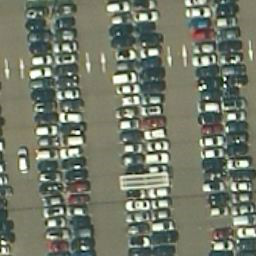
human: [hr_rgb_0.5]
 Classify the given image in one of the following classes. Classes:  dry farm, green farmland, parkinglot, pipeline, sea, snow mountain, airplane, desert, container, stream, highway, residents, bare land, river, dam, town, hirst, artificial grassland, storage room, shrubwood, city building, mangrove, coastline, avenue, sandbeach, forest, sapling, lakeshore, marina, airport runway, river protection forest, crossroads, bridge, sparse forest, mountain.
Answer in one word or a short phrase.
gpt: parkinglot